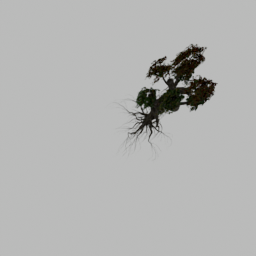
Label: nature